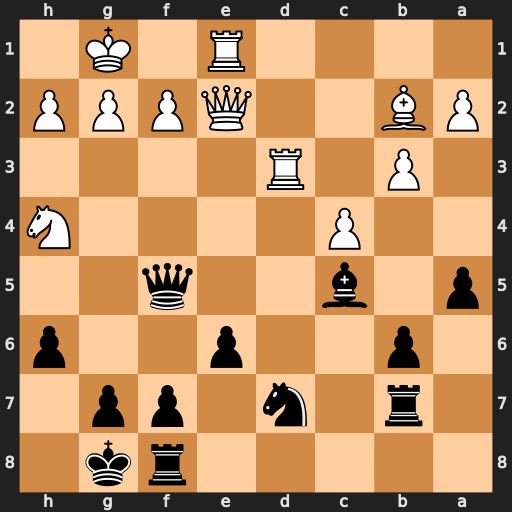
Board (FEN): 5rk1/1r1n1pp1/1p2p2p/p1b2q2/2P4N/1P1R4/PB2QPPP/4R1K1
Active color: b
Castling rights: -
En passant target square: -
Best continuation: Bxf2+ Qxf2 Qxd3